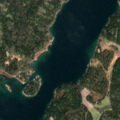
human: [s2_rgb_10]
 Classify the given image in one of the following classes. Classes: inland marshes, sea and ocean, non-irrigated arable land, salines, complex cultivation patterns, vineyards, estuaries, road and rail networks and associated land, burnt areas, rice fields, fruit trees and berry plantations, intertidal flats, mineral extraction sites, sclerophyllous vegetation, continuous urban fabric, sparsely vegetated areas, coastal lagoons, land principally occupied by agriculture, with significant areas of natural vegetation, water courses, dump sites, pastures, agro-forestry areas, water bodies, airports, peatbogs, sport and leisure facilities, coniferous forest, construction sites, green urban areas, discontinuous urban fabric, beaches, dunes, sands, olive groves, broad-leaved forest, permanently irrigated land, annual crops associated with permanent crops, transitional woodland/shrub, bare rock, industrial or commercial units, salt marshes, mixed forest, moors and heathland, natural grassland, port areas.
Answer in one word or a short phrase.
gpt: mixed forest, sea and ocean